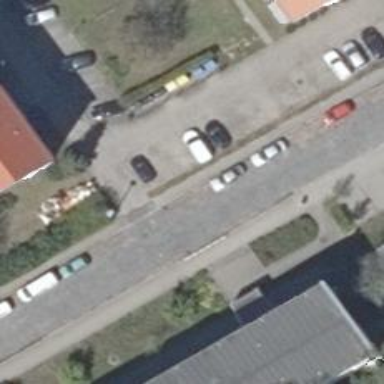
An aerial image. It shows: Road serving as parking aisle.